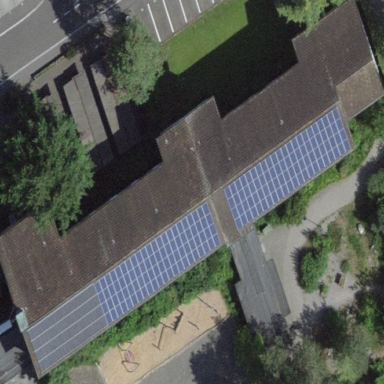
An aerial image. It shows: School building.